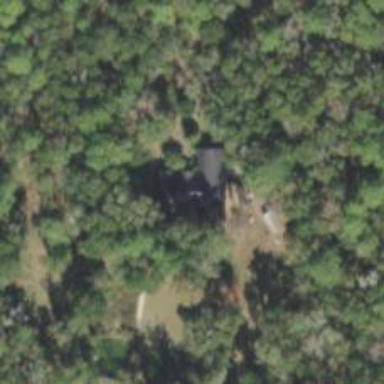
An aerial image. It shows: Simple house.